Aerial crown-view tile of a tropical tree (Barro Colorado Island, Panama), acquired 20250217:
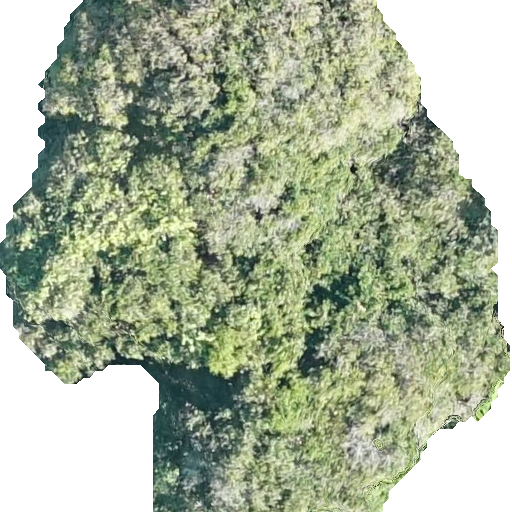
Species: Prioria copaifera
GBIF accepted scientific name: Prioria copaifera
Crown area: 318.849 m²